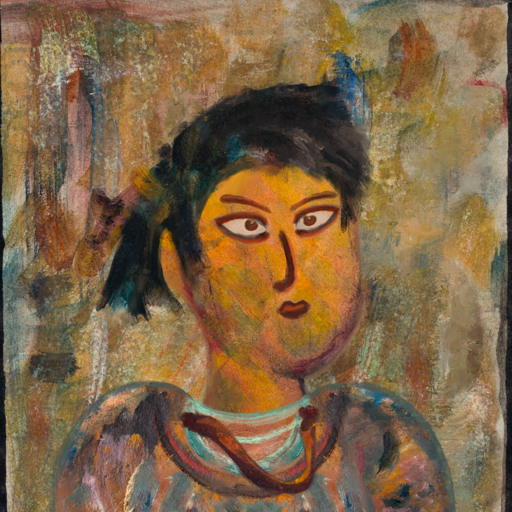
Background: Pipe, Head And Neck Side: Gypsy_Mother, Face Side: Roy_Bahadur, Bust: Boggyland, Hair Side: Pipe, Head Accessory: Blank, Second Necklace: Comrade, Necklace: Blank, Baby: Blank